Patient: sex M, age 66
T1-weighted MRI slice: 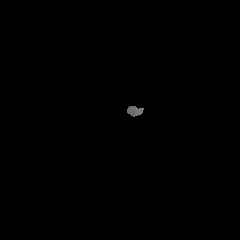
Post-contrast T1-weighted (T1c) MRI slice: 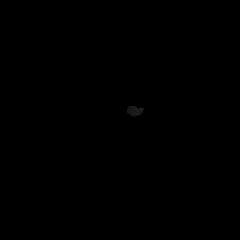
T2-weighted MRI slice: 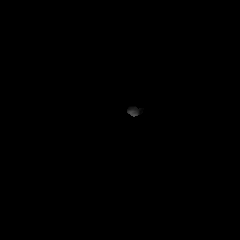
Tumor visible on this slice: no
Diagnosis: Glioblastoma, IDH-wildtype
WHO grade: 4